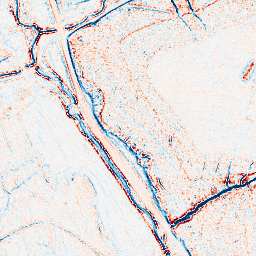
Category: edge_preserving
Decomposition family: anisotropic_diffusion
Decomposition parameters: iterations: 5
kappa: 10
gamma: 0.2
Upsampling method: sinc_blackman
Upsampling parameters: scale: 4
kernel_size: 16
Upsampling scale: 4